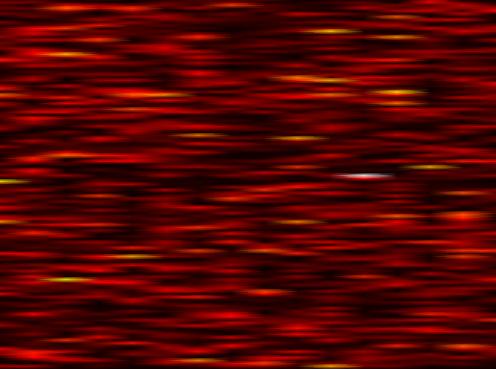
Label: FBMC